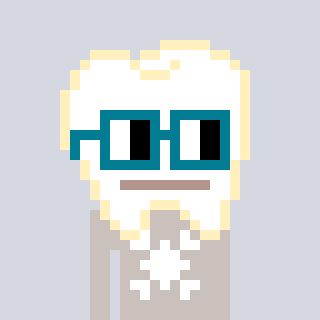
a pixel art character with square dark green glasses, a tooth-shaped head and a foggrey-colored body on a cool background